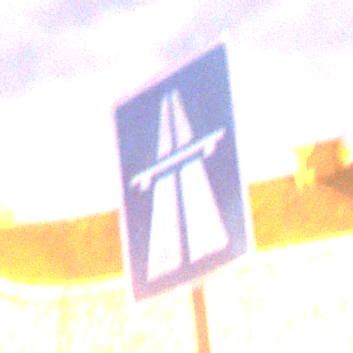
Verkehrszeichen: Autobahn
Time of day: Night
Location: Outdoor (Suburban)
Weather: PartlyCloudy
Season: NotSpecified
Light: Artificial